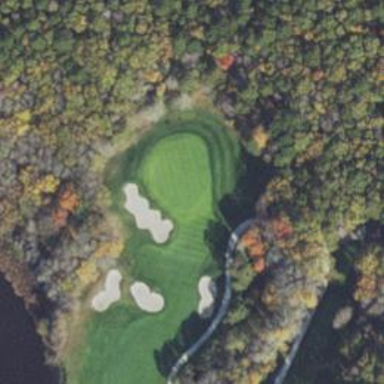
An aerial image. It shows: View of golf hole.